Question: This is the expansion diagram of a second-order Rubik's Cube. Given the initial state, you can perform 18 standard operations. Find the minimum number of steps to make the Rubik's Cube reach the restored state. The goal is to restore the cube to its original state, with green on the front face, white on the top, and yellow on the bottom, disregarding isomorphic configurations.
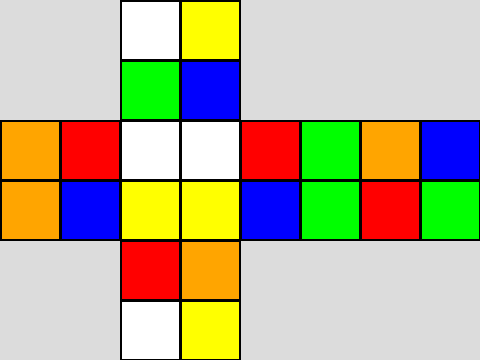
Answer: 5